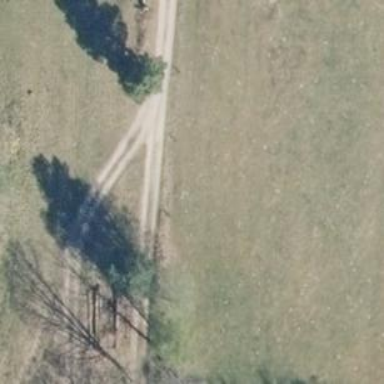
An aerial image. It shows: Dirt track road with grade 4 track type.